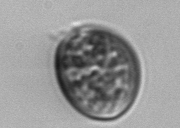
Label: Prorocentrum